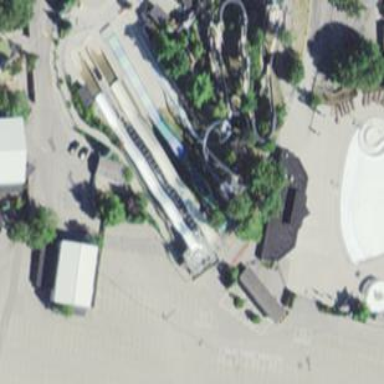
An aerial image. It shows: Water slide attraction.